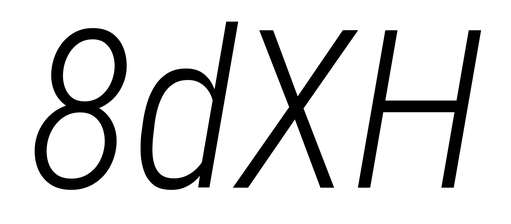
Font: Roboto-Italic_Condensed_Light_Italic